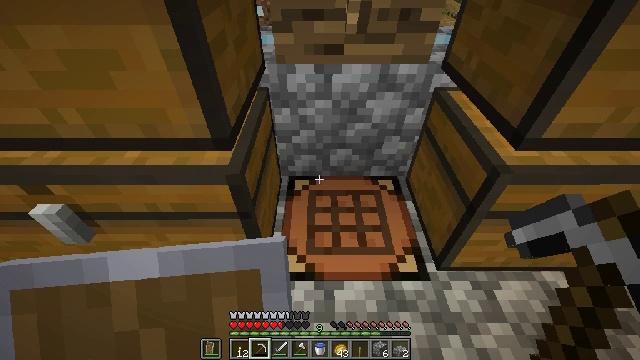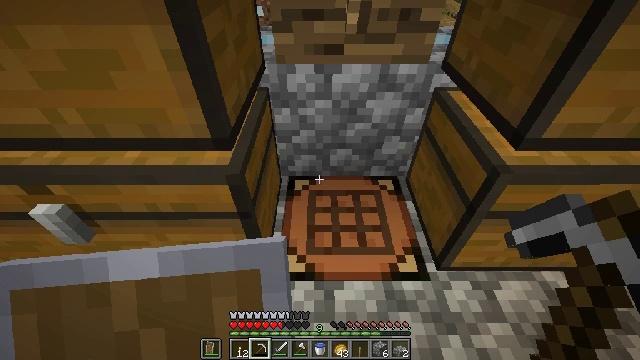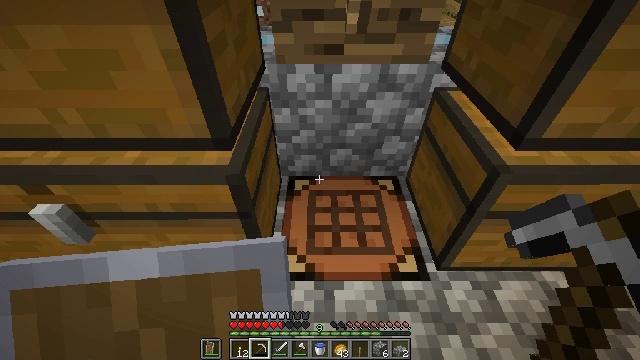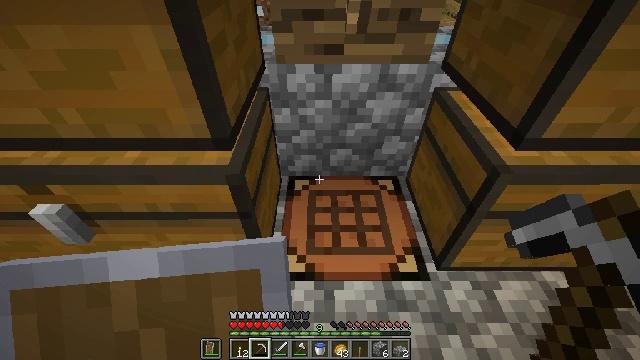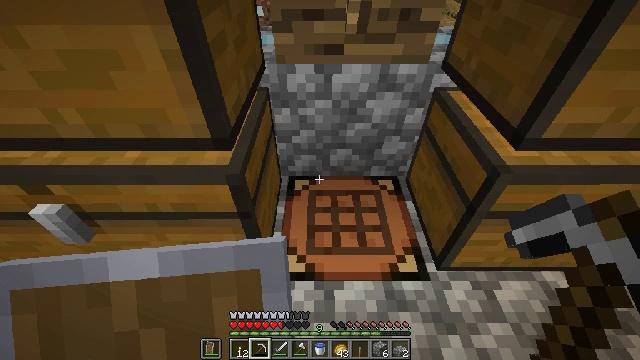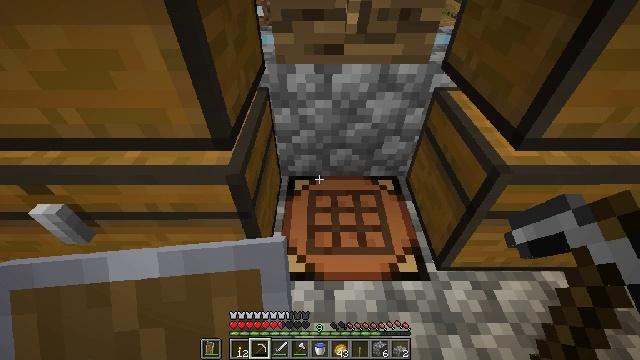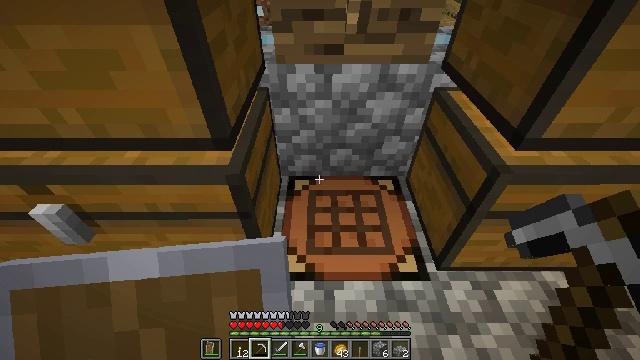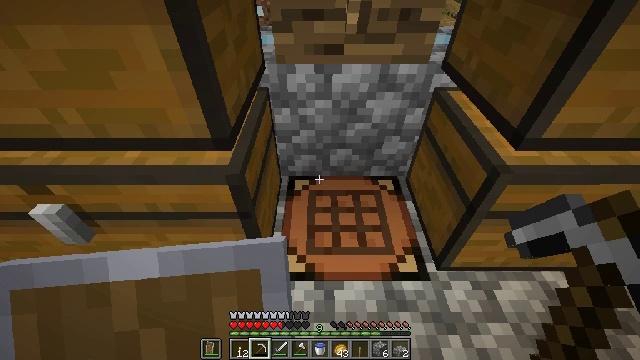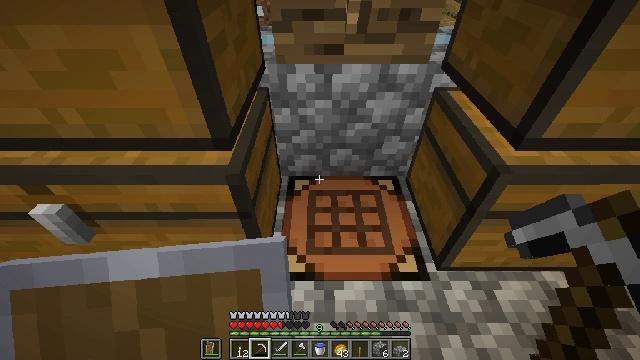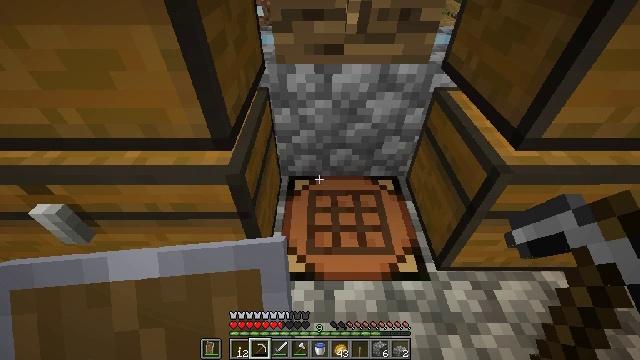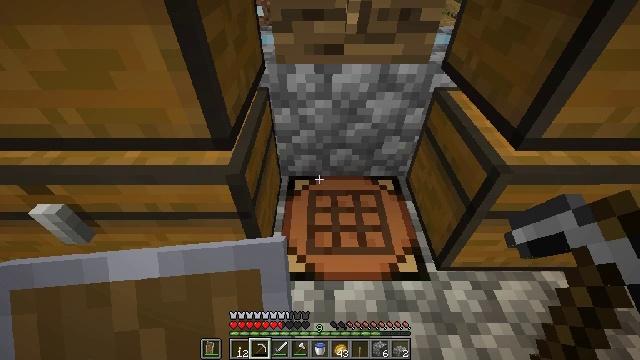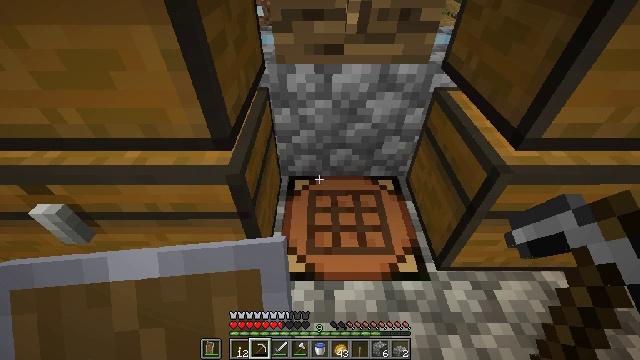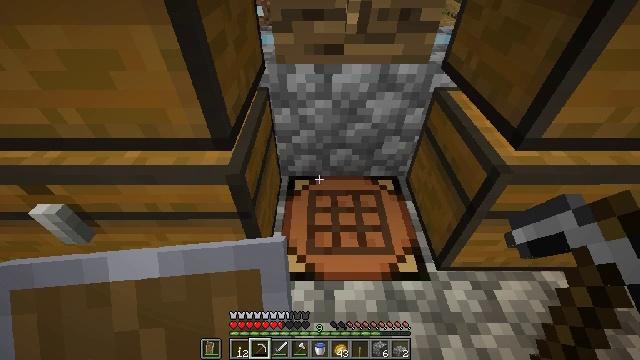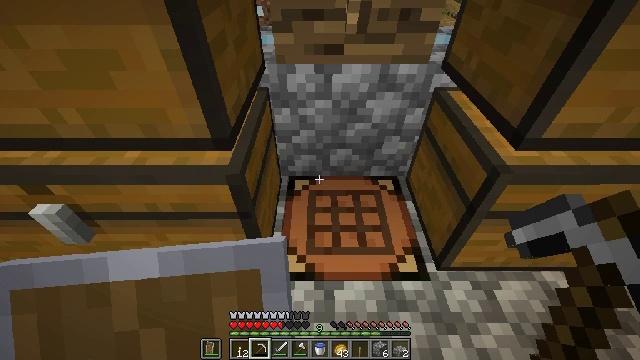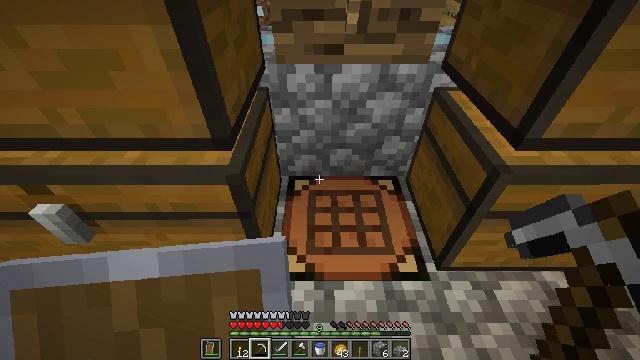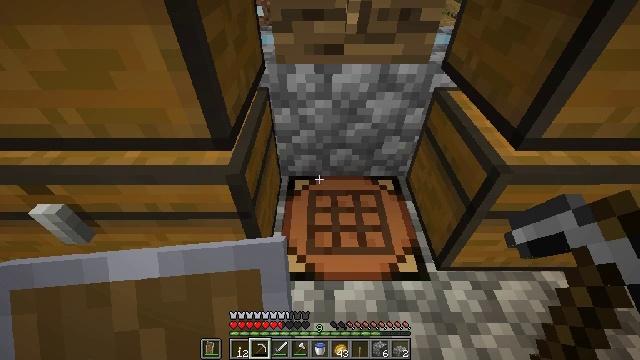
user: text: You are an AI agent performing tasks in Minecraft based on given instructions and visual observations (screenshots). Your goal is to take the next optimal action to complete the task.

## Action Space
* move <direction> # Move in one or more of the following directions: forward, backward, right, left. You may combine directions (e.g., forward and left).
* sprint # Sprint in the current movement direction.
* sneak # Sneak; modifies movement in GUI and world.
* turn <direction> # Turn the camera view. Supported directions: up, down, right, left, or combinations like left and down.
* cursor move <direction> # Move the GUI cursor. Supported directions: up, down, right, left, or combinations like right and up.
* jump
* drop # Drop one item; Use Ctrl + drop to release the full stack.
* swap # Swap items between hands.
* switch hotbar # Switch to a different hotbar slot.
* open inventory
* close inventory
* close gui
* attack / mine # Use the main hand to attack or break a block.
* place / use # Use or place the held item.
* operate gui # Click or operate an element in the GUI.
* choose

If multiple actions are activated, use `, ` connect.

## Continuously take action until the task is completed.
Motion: motion action
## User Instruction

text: Put materials in the crafting grid to create a repeater.
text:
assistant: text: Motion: no_op
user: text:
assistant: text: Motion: no_op
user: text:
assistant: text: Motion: no_op
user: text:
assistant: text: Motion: no_op
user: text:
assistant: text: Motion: no_op
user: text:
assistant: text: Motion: no_op
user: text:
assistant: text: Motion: no_op
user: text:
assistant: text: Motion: no_op
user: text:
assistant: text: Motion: no_op
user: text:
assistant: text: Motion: no_op
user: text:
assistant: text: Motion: no_op
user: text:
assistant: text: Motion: no_op
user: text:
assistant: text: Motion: no_op
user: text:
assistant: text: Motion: no_op
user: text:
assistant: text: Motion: no_op
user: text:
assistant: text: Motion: no_op
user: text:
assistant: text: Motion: no_op
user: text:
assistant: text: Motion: no_op
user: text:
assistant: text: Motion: no_op
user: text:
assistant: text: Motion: no_op
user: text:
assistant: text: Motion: no_op
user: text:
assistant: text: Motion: no_op
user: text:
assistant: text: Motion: no_op
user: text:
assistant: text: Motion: no_op
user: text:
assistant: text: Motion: no_op
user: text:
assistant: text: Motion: no_op
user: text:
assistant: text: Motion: no_op
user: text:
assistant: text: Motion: no_op
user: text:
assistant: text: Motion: no_op
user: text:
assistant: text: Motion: no_op